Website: bh-photo
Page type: account-selection
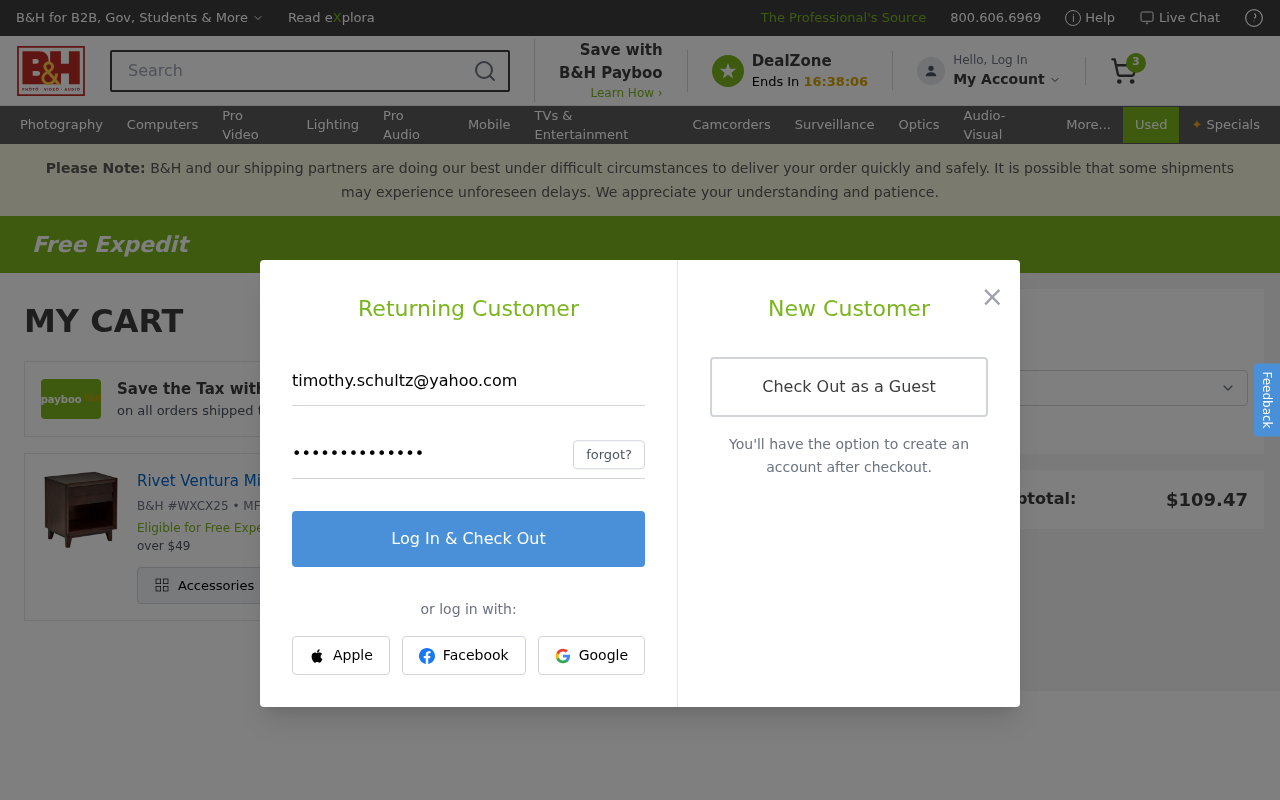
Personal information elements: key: PII_EMAIL
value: timothy.schultz@yahoo.com
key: PII_POSTCODE
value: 58172
Product elements: key: PRODUCT1_NAME
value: Rivet Ventura Mid-Century Solid Hardwood Furniture
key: PRODUCT1_QUANTITY
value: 3
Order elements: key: ORDER_NUM_ITEMS
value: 3
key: ORDER_SUBTOTAL
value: $109.47
Search elements: key: HEADER_SEARCH
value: Search
Other elements: key: BH_ITEM_NUMBER
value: WXCX25
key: MFR_NUMBER
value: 85692I